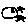
Label: moon